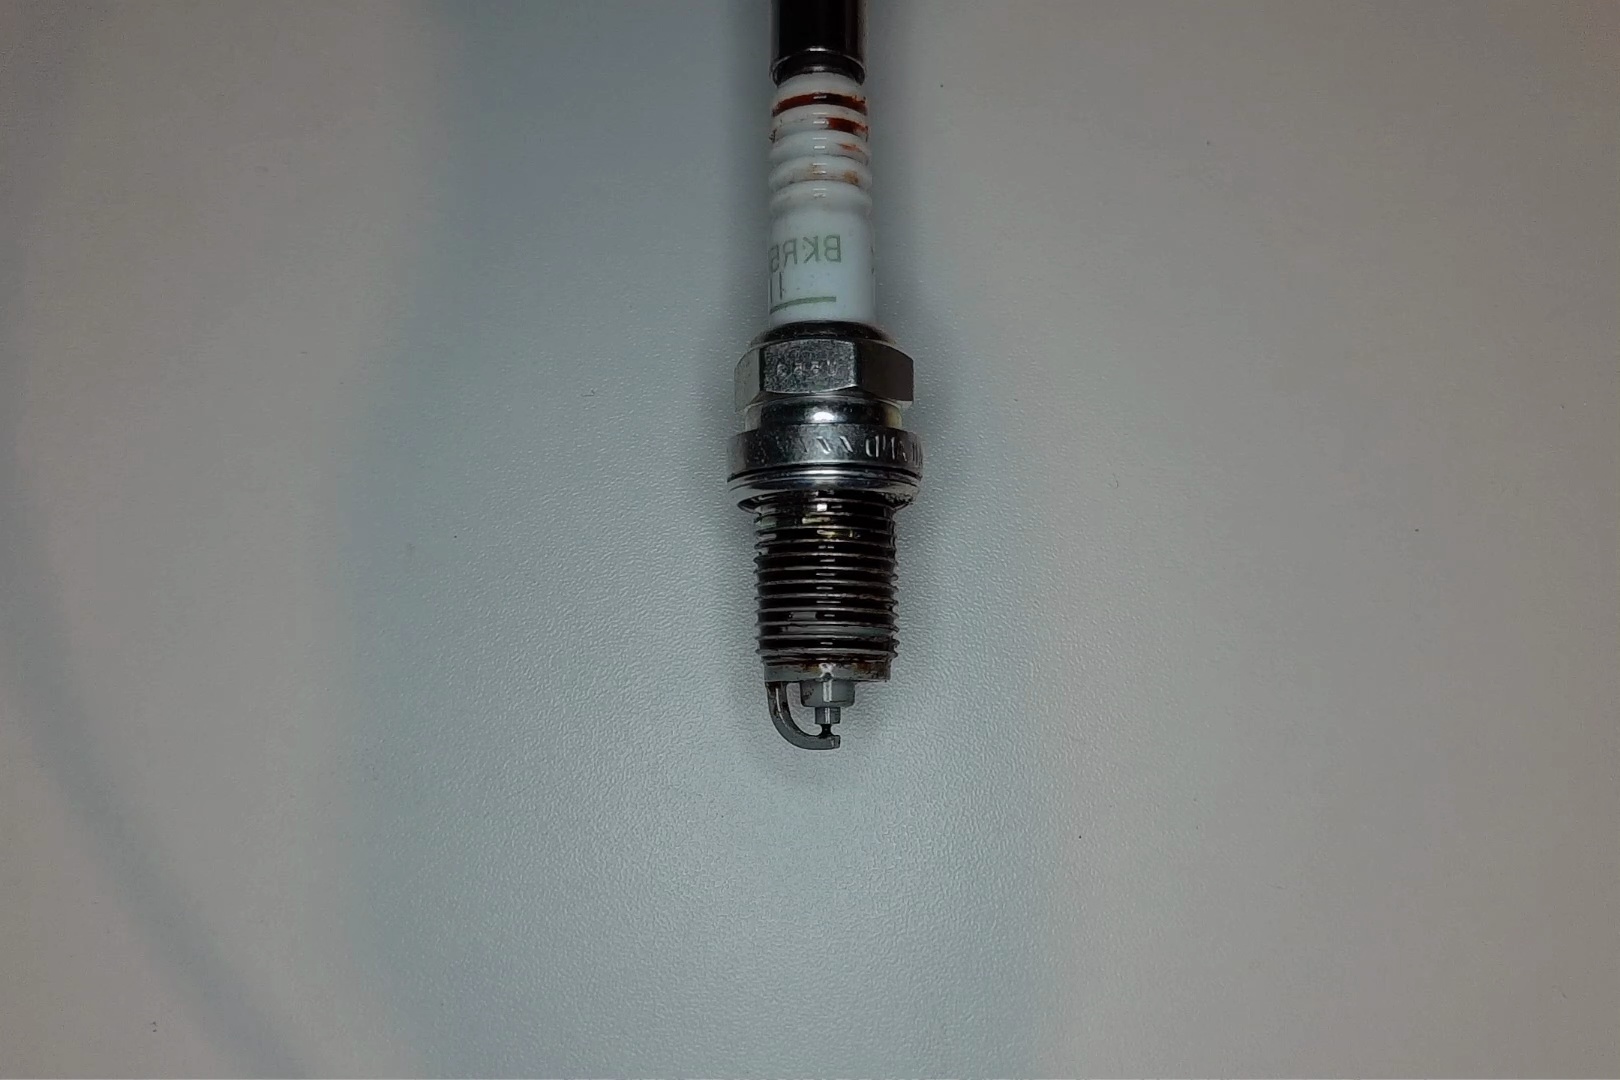
Label: anomaly